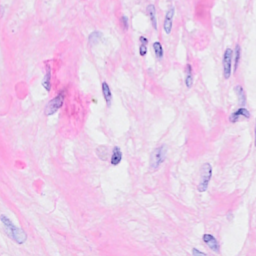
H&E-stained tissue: Breast